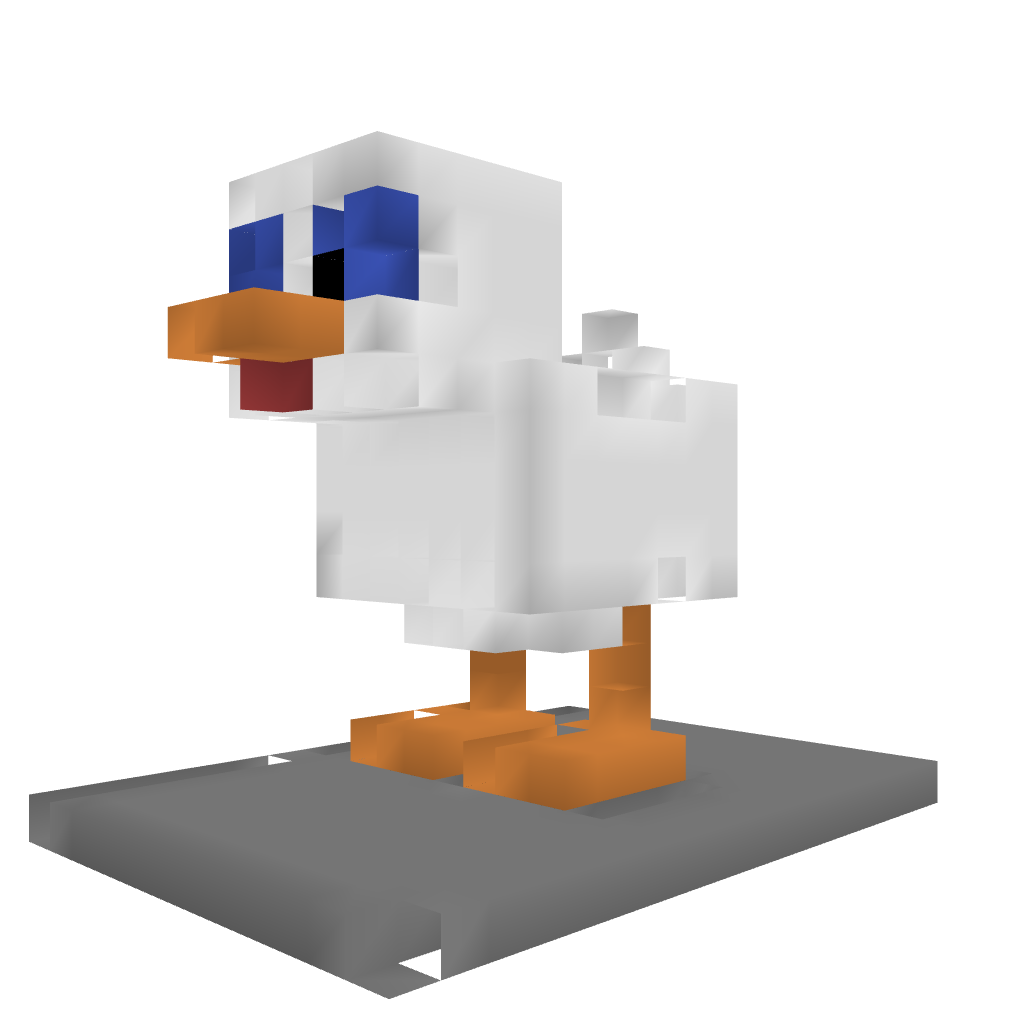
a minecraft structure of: Giant egg-laying chicken #2 bad low quality